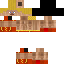
A male human skin with medium skin, wearing blonde long hair dressed in a red hoodie and red pants, featuring a closed mouth.